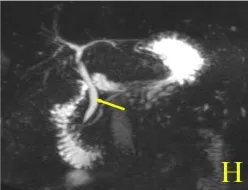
Preoperative abdominal CT imaging. (H) MRCP showed no dilatation of the bile ducts and no compression. Red arrow indicated the mass and yellow arrow indicated the bile duct.
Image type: radiology (mri)